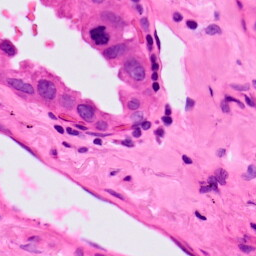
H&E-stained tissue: Lung